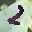
Label: 2